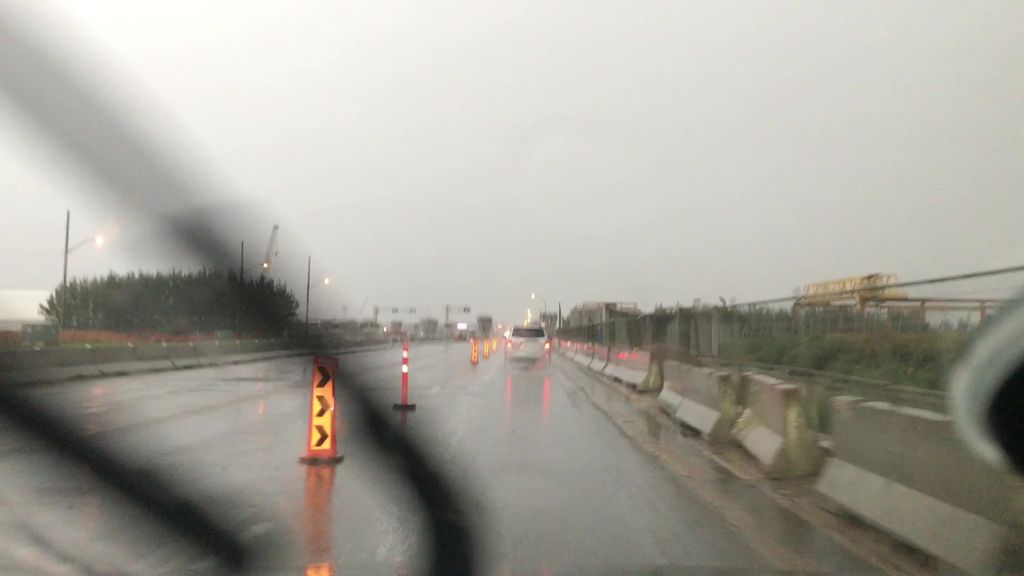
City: edmonton